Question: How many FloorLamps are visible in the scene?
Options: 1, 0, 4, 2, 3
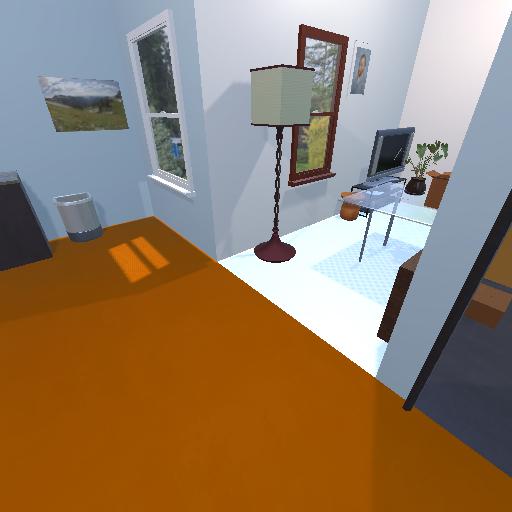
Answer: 1